Field crop: maize
Growth stage: 2
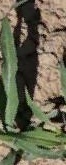
Species: maize